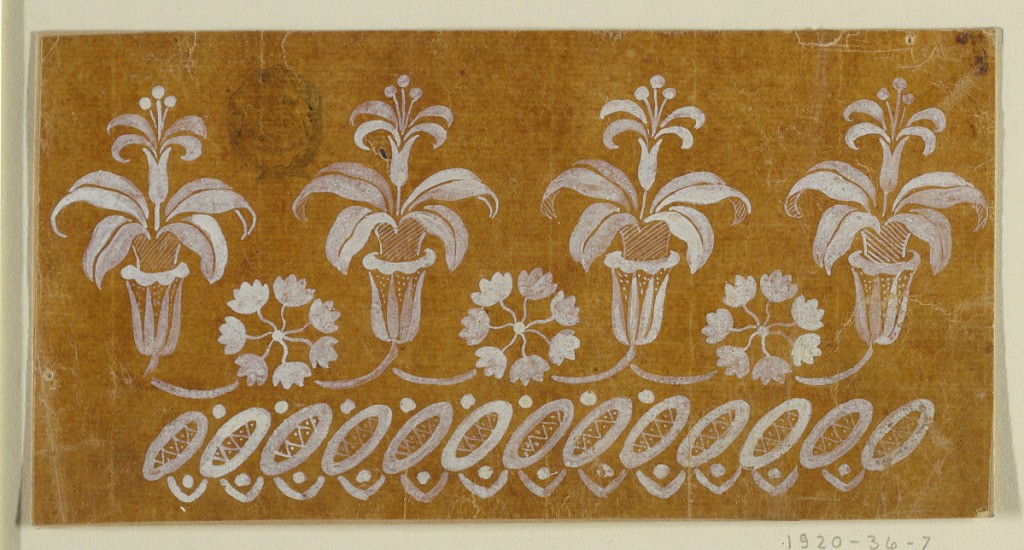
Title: Design for an Embroidered or Woven Border of the "Fabrique de St. Ruf"
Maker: Fabrique de Saint Ruf, Lyon, France
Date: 1800–1825
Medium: Brush and white gouache on glazed tracing paper
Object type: Drawing
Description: Plants in part like calyces and rosettes composed of seven boughs with blossoms alternate upon a crest border. A row of obliquely disposed lace ovoids with beads in the intervals between them and scallops are shown at the bottom.